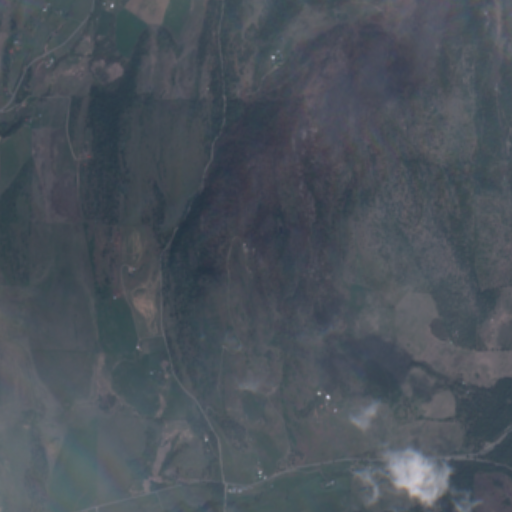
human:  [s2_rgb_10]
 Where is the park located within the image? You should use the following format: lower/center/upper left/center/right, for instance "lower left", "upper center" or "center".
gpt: The park is located in the lower center of the image.
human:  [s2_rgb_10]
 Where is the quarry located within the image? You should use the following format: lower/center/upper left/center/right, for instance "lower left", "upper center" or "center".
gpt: There is no quarry in the image.